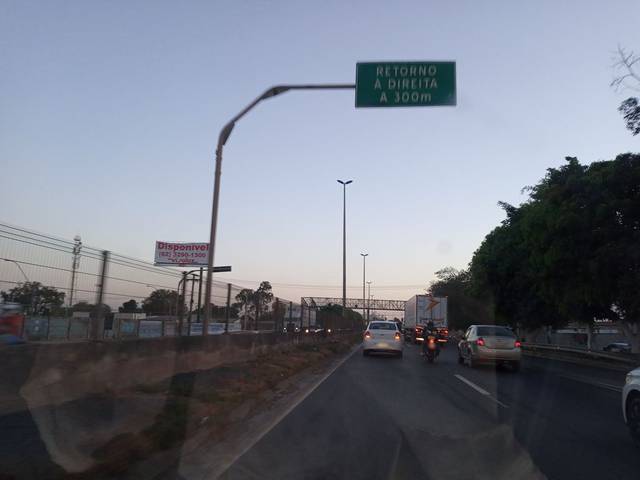
Region: Brazil
Coordinates: -16.723, -49.24